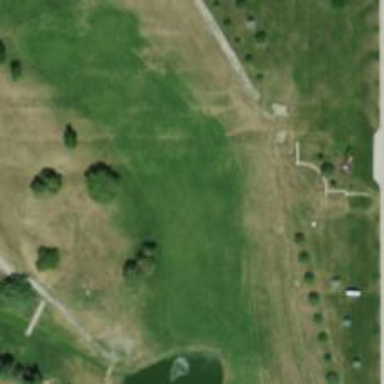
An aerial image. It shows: Golf hole.